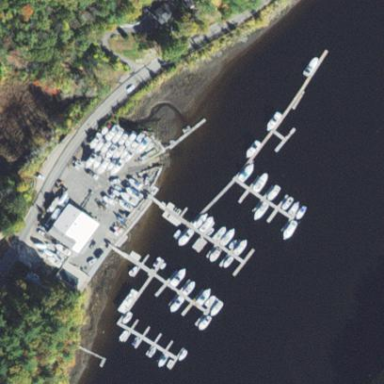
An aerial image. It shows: Marina area for leisure land.